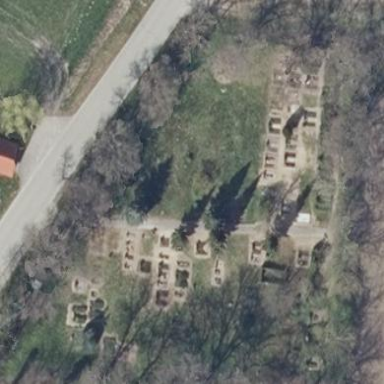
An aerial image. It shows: Cemetery.